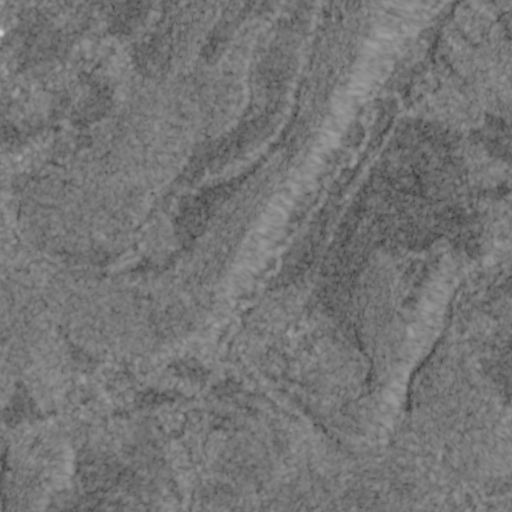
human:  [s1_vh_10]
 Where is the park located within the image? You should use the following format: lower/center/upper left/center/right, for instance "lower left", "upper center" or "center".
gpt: The park is located in the upper left of the image.
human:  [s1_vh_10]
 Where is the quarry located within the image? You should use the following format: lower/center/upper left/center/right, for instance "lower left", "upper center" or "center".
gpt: The quarry is located in the upper left of the image.
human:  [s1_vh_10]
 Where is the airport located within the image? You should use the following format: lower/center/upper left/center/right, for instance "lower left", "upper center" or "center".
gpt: There is no airport in the image.

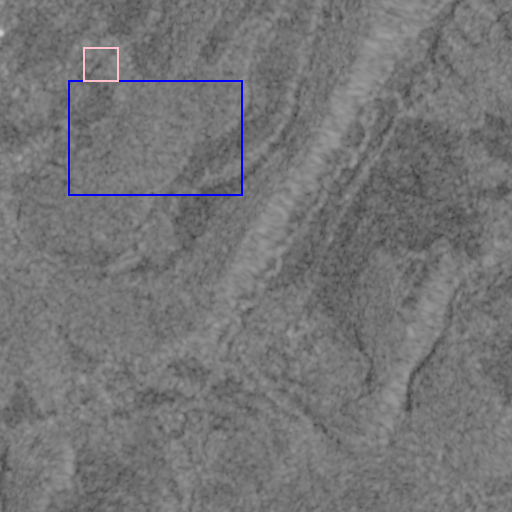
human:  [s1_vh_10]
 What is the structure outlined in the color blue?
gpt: The structure outlined in blue is a crop field.
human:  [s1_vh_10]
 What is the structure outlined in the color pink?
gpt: The structure outlined in pink is a quarry.
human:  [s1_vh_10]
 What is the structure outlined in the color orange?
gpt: There is no orange outline.